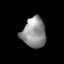
Tissue: lung
Cell type: Epithelial cells
Senescence score: 0.1102
Nuclear area (px): 700
Mean DAPI intensity: 144.924